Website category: university
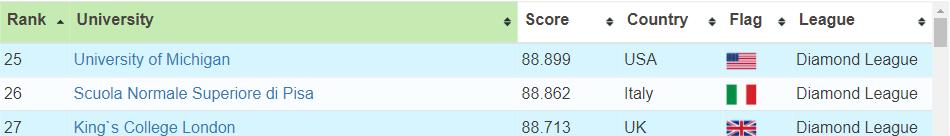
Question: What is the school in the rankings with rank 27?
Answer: King`s College London

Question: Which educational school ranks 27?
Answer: King`s College London

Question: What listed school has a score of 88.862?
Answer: Scuola Normale Superiore di Pisa

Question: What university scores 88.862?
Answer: Scuola Normale Superiore di Pisa

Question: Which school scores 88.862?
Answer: Scuola Normale Superiore di Pisa

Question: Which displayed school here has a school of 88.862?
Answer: Scuola Normale Superiore di Pisa

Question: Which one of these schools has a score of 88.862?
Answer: Scuola Normale Superiore di Pisa

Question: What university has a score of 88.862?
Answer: Scuola Normale Superiore di Pisa

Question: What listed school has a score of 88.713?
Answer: King`s College London

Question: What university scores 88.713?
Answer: King`s College London

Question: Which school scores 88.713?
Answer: King`s College London

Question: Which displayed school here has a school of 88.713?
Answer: King`s College London

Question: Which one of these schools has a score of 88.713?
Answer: King`s College London

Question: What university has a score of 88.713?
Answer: King`s College London

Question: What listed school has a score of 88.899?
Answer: University of Michigan

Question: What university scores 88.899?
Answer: University of Michigan

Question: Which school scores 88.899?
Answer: University of Michigan

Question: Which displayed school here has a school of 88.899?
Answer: University of Michigan

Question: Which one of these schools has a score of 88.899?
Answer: University of Michigan

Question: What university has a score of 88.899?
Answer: University of Michigan

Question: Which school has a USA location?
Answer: University of Michigan

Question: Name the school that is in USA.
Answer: University of Michigan

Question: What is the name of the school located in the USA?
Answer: University of Michigan

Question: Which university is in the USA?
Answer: University of Michigan

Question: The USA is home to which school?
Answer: University of Michigan

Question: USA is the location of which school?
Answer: University of Michigan

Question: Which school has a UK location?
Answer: King`s College London

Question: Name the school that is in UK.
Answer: King`s College London

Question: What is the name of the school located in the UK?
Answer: King`s College London

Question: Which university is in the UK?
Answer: King`s College London

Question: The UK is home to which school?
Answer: King`s College London

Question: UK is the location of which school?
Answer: King`s College London

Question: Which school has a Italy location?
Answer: Scuola Normale Superiore di Pisa

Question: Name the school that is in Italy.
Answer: Scuola Normale Superiore di Pisa

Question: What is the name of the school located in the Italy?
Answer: Scuola Normale Superiore di Pisa

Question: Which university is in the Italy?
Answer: Scuola Normale Superiore di Pisa

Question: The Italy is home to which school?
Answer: Scuola Normale Superiore di Pisa

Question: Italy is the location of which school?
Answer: Scuola Normale Superiore di Pisa